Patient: sex F, age 71
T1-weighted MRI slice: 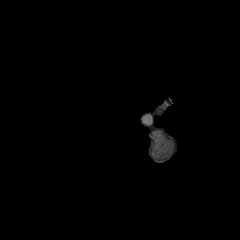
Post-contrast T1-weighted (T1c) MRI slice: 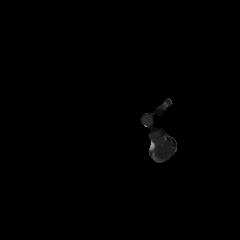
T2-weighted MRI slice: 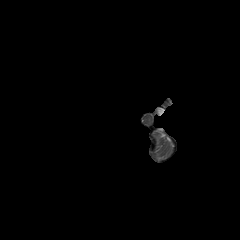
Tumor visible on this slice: no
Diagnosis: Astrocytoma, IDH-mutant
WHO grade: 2